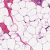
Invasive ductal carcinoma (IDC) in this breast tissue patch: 0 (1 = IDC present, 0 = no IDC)